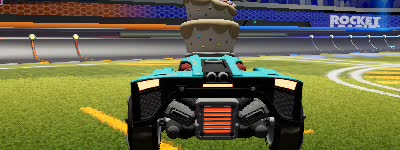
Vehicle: breakout